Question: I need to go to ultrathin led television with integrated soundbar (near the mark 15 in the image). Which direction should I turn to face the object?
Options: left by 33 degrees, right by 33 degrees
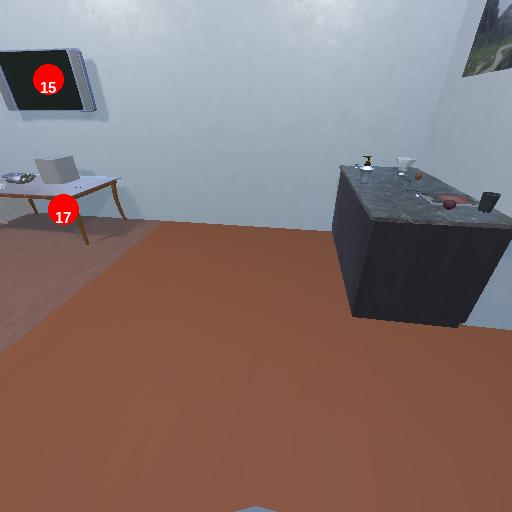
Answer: left by 33 degrees